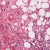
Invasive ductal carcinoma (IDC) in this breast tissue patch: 0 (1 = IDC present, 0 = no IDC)